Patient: sex M, age 76
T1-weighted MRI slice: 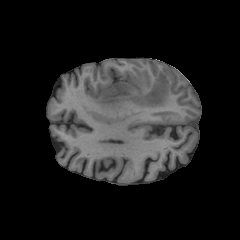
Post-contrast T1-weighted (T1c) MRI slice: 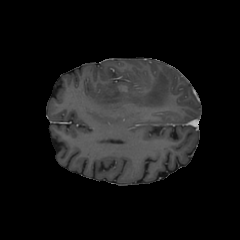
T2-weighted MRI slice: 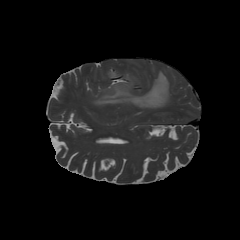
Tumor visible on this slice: yes
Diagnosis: Glioblastoma, IDH-wildtype
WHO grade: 4